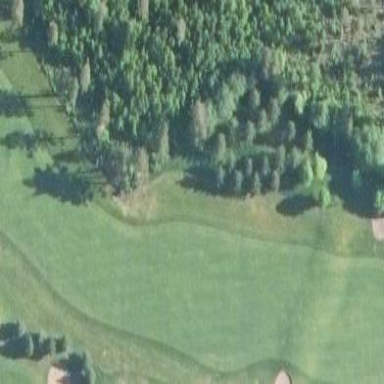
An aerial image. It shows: Grassy area designated as golf fairway.